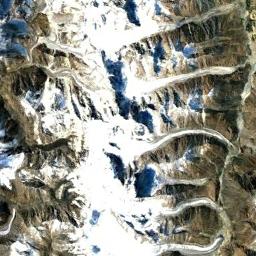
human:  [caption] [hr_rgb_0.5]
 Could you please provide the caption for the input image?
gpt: There is a lot of snow on the snowberg .

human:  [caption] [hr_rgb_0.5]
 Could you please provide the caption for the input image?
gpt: The snow berg is consist of bare land and white snow .

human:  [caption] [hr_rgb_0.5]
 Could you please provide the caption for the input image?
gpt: The snowberg has some valley glaciers and some U-shaped valleys are in the snowberg .

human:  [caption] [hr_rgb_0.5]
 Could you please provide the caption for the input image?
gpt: Only the peaks of the snow-capped mountains are covered with snow .

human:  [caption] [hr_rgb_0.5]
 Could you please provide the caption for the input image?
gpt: There are snow and some bare land on the snowberg .